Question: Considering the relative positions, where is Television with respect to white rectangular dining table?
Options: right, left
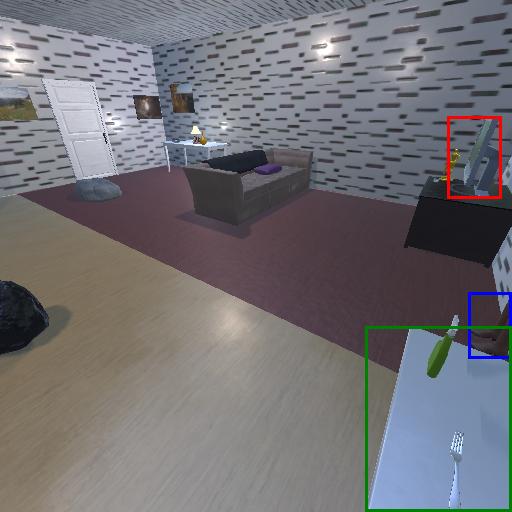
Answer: right